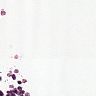
Metastatic tissue present: no